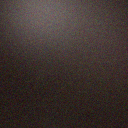
Screen state: off